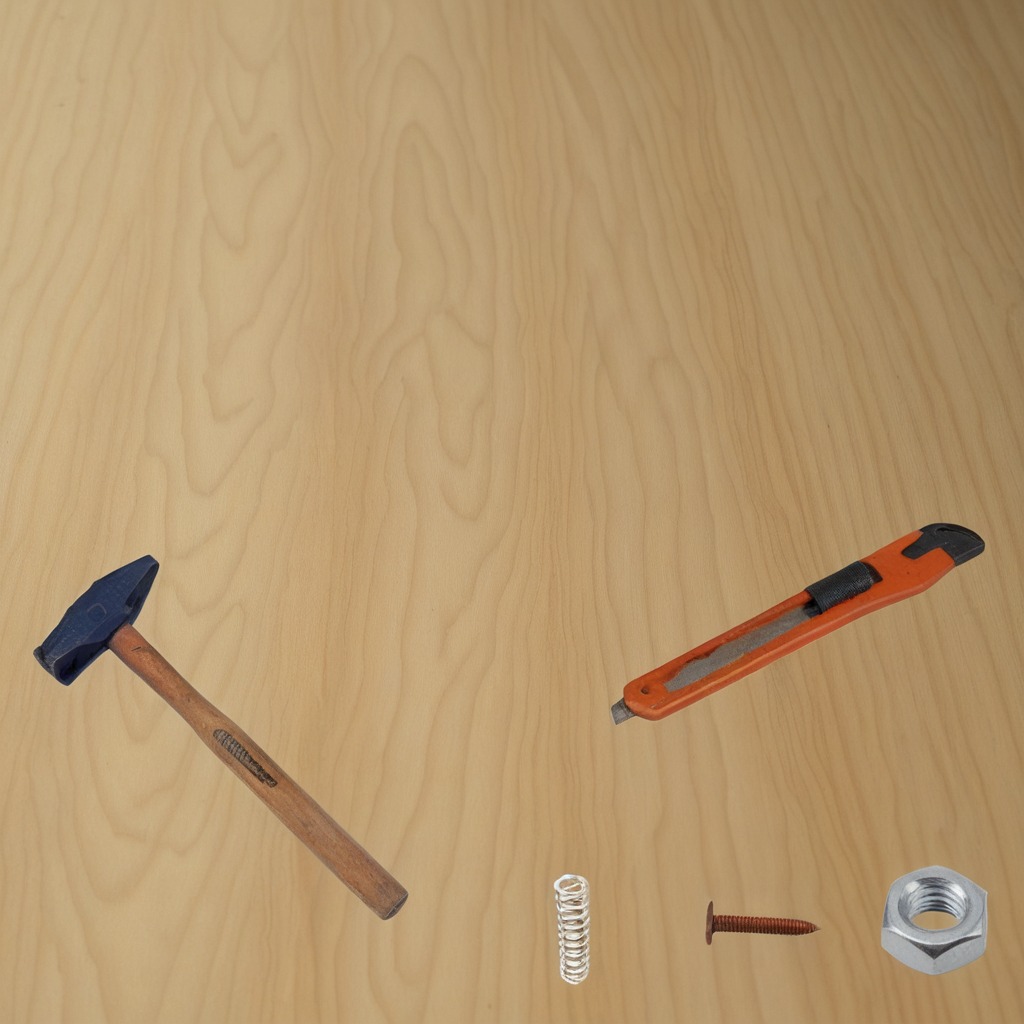
A utility knife, a hammer, an iron nail, a coiled metal spring, and a metal nut are lying on a plywood surface in a paint workshop lit by afternoon window light.